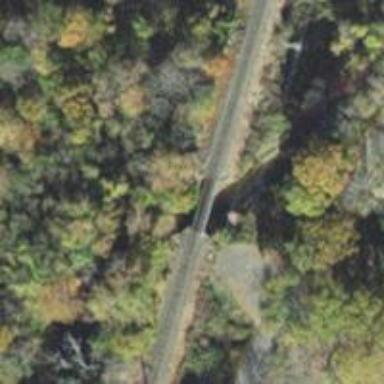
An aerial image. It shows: Railway bridge.